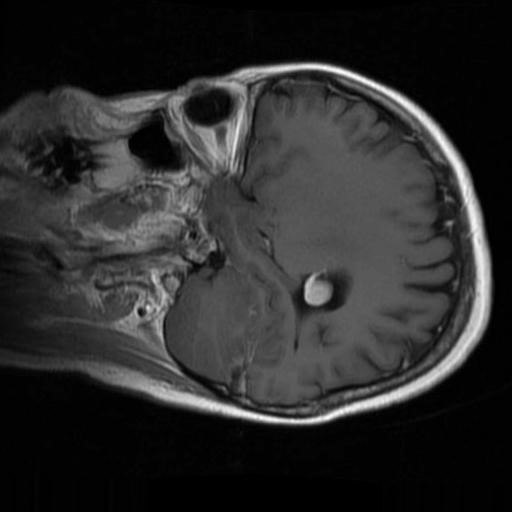
Label: brain_menin